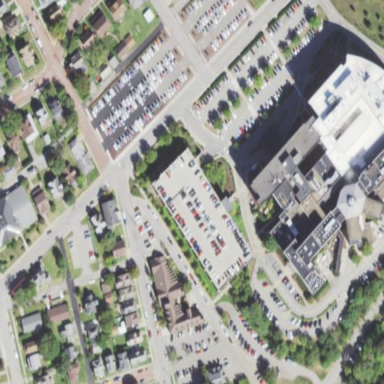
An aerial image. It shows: Multi-storey parking building.